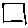
Label: square